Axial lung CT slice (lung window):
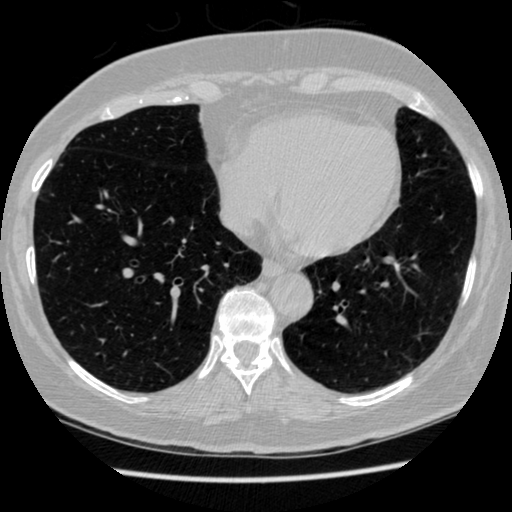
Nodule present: no